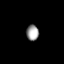
Tissue: prostate
Cell type: Epithelial cells
Senescence score: 0.3096
Nuclear area (px): 187
Mean DAPI intensity: 158.588